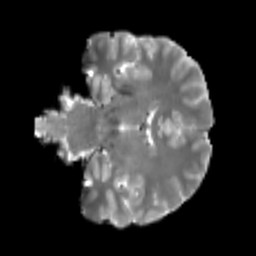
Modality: T2w
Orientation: coronal
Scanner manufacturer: siemens
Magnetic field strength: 3 T
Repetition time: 4 s
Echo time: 0.0594 s